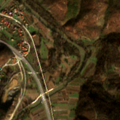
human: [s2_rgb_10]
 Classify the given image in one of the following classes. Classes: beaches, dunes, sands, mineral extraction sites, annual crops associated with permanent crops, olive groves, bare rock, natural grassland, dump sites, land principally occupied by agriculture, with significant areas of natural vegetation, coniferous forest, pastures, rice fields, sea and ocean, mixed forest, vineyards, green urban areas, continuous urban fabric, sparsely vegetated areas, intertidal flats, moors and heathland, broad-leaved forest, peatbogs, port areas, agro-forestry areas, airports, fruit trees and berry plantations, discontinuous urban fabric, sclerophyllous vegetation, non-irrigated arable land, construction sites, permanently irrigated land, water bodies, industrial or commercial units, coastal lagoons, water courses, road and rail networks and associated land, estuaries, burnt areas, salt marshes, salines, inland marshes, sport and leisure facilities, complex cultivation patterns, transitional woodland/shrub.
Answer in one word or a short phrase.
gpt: complex cultivation patterns, land principally occupied by agriculture, with significant areas of natural vegetation, broad-leaved forest, transitional woodland/shrub